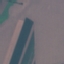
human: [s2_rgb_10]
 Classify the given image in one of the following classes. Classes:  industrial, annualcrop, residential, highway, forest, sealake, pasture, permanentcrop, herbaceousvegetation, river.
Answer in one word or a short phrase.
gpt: AnnualCrop